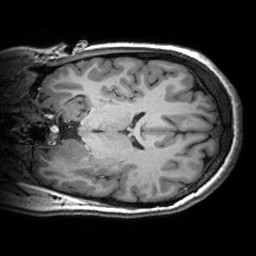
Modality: T1w
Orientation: coronal
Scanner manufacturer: siemens
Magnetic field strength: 3 T
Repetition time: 2.53 s
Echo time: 0.00299 s